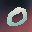
Label: 0